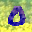
Label: 0